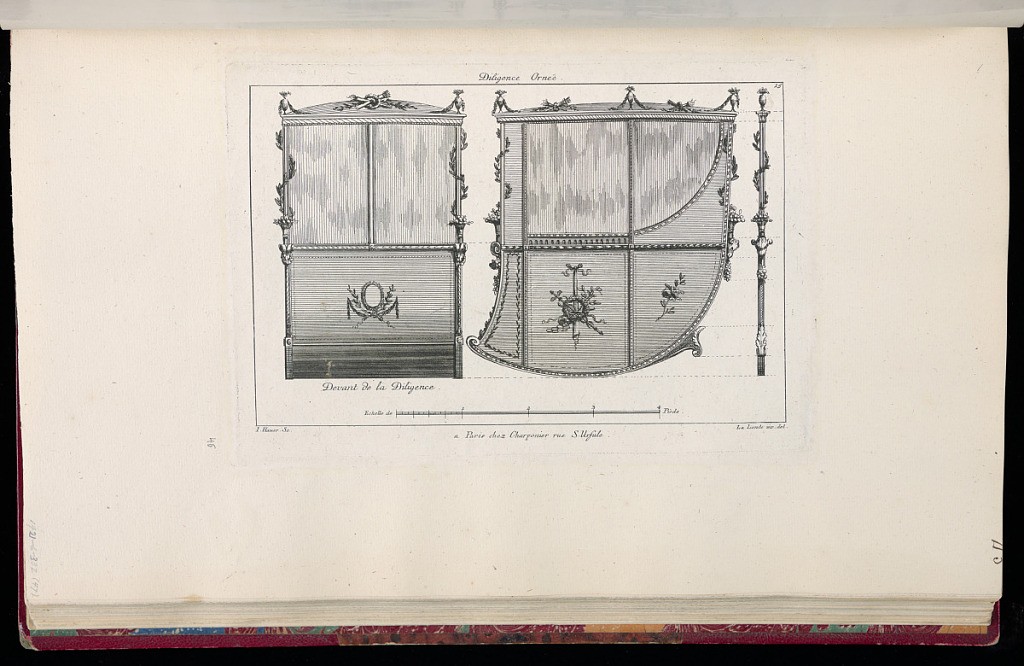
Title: Design for a Stagecoach
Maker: Richard de Lalonde, French, active 1780–96
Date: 1780-1796
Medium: Etching on off-white laid paper
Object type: Print
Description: Profile and rear view of a design for a stagecoach decorated with ornament motifs including trophies, vines, urns, flowers, ram head, acanthus leaves. The plate is signed and numbered.